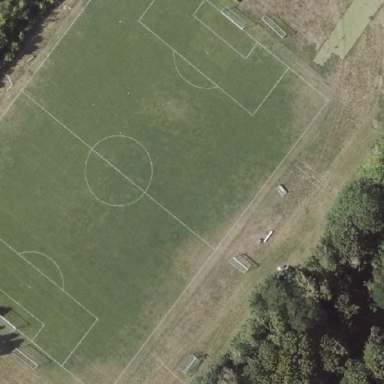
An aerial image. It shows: Soccer pitch with grass surface for leisure and sports.